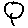
Label: circle